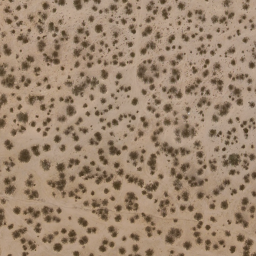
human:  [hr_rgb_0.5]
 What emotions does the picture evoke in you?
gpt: chaparral